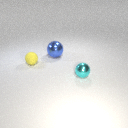
small cyan metal sphere to the right of large blue metal sphere